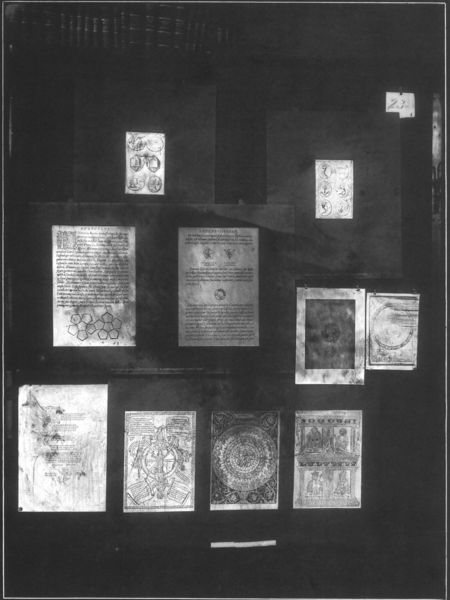
Titel: Mnemosyne (Bilderatlas, Fotos der Tafeln)
Künstler: Aby Warburg
Institution: London, The Warburg Institute Archive ©
Schlagwörter: glas, schwarz, zeichnung, alt, wand, bibel, rahmen, spiegelung, schrift, bilder, bücher, karten, fotografie, illustration, schriften, kugel, mosaik, poster, schreiben, antik, bibliothek, mandala, drucke, zeichnungen, buchmalerei, dokumente, bücherrücken, urkunden